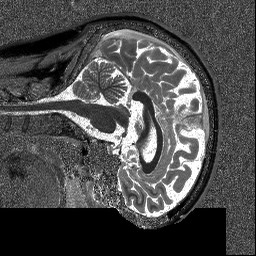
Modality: T1map
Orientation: sagittal
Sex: male